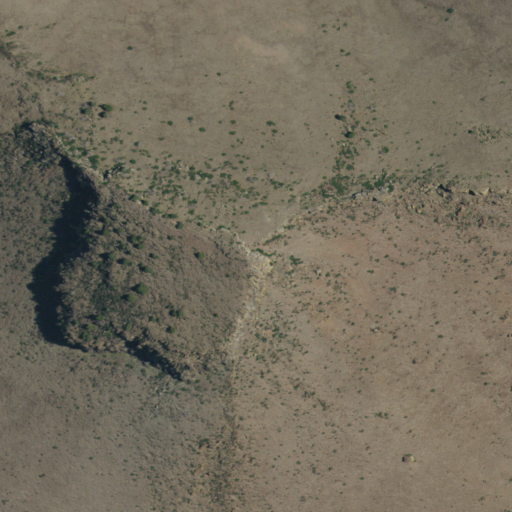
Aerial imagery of mountain in New Mexico named Rabbit Ear Mountain containing shrub, evergreen forest, and grassland